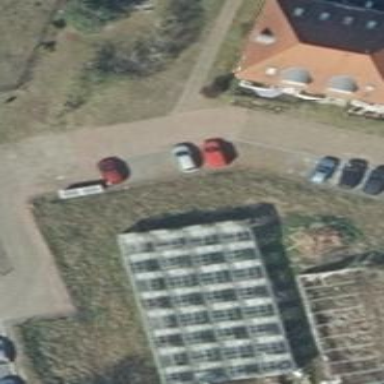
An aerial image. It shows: Greenhouse with glass roof.